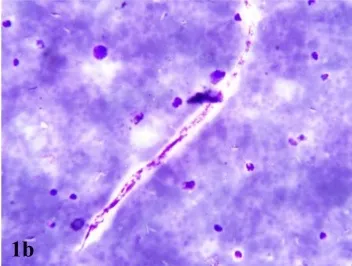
40X) Microfilaria. MGG,40X).
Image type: pathology (giemsa)